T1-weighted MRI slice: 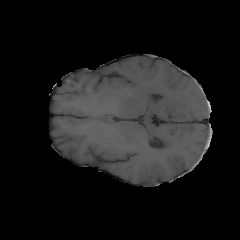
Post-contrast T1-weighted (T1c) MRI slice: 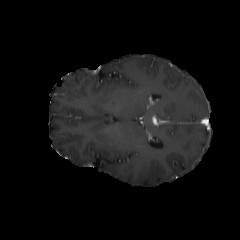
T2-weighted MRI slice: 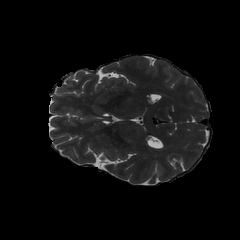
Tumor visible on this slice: no